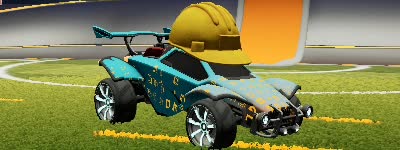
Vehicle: octane